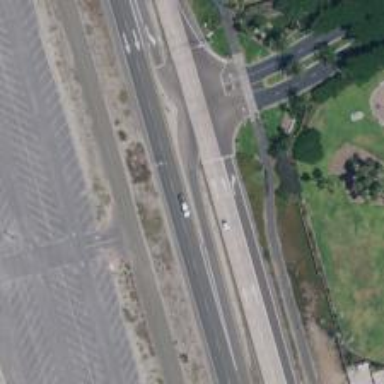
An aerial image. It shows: Primary link highway.